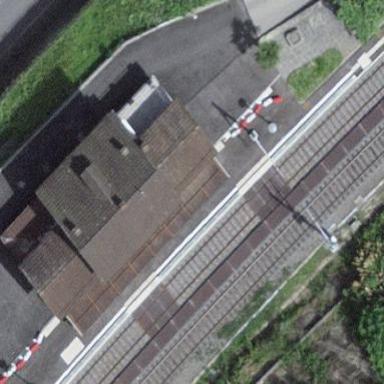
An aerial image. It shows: Train station building.